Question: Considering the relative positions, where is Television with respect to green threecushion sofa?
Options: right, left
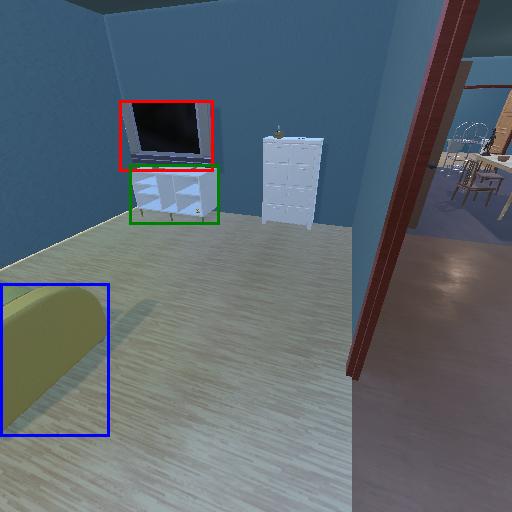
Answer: right